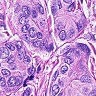
Metastatic tissue present: yes